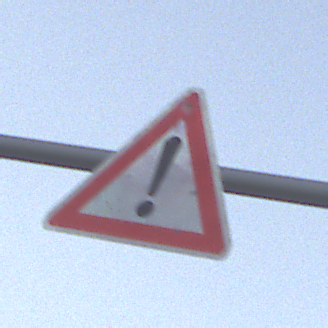
Verkehrszeichen: Gefahrenstelle
Umgebung: Outdoor, Nature
Tageszeit: SunriseSunset
Wetter: PartlyCloudy
Licht: Natural
Jahreszeit: NotSpecified
Kontrast: LowContrast